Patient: sex M, age 61
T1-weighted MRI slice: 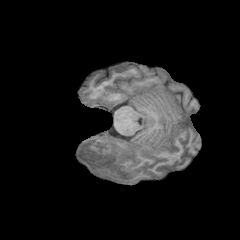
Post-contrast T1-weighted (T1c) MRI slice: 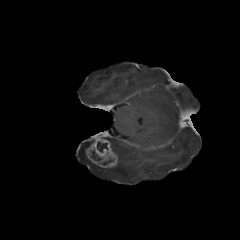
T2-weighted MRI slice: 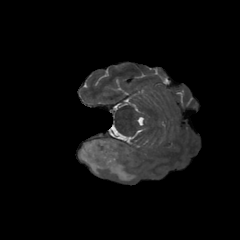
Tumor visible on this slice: yes
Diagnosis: Glioblastoma, IDH-wildtype
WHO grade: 4